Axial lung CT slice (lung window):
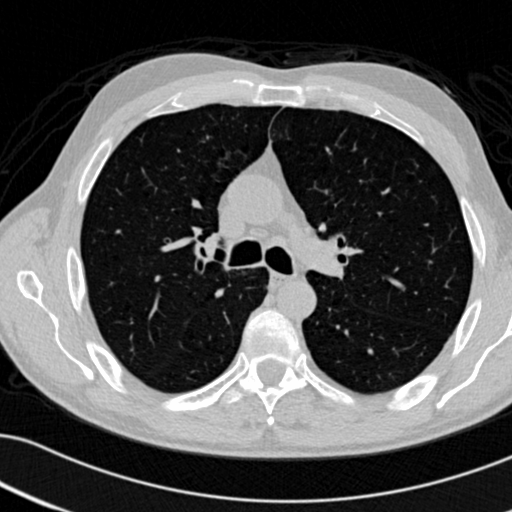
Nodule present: no